Interaction volume radius: 5 \u00c5
Interaction volume height: 20 \u00c5
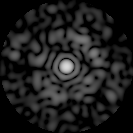
Disorder parameter: 0.8134